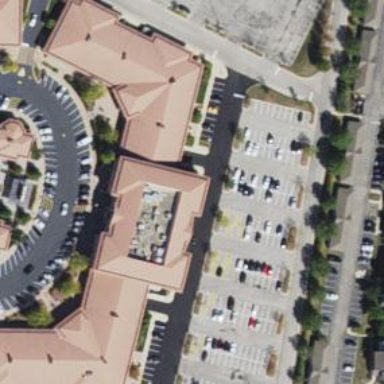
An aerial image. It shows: Retail building.